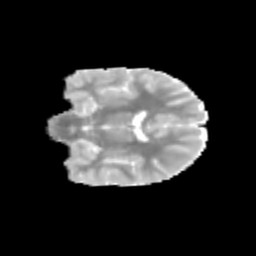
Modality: MD
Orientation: coronal
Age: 10
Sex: female
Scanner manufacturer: siemens
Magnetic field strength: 3 T
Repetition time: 3.8 s
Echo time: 0.07 s